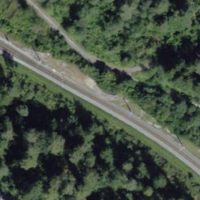
EUNIS habitat code: 43
Species observed at this site:
Lathyrus vernus
Impatiens parviflora
Aphantopus hyperantus